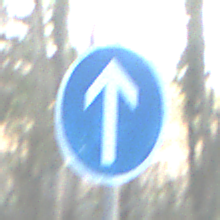
Verkehrszeichen: VorgeschriebeneFahrtrichtungGeradeaus
Umgebung: Outdoor, Nature
Tageszeit: SunriseSunset
Wetter: Clear
Licht: Natural
Jahreszeit: Winter
Kontrast: LowContrast